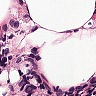
Metastatic tissue present: no